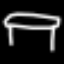
Label: bed